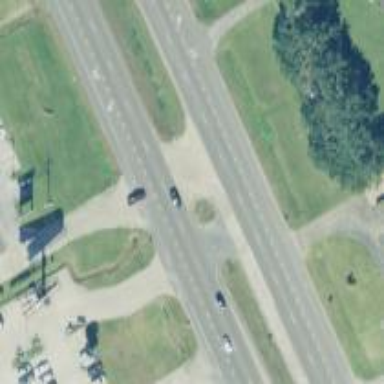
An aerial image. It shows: Trunk link highway.